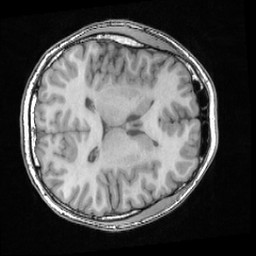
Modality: T1w
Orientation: axial
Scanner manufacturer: ge
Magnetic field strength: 3 T
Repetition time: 0.008568 s
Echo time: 0.003384 s